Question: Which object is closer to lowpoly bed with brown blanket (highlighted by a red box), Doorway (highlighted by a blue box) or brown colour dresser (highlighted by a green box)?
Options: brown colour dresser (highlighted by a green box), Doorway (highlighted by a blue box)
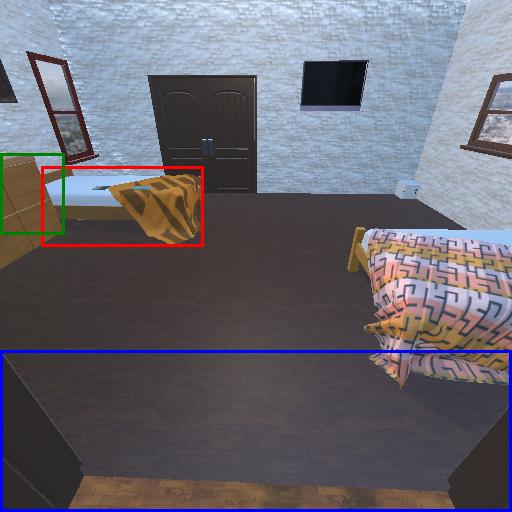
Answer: brown colour dresser (highlighted by a green box)